Field crop: maize
Growth stage: 1
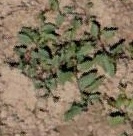
Species: convolvulus